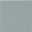
Piece: xx